Field crop: maize
Growth stage: 2
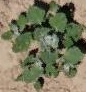
Species: chenopodium